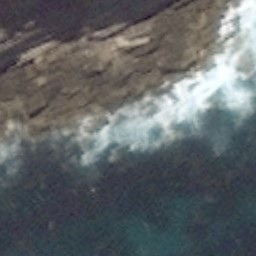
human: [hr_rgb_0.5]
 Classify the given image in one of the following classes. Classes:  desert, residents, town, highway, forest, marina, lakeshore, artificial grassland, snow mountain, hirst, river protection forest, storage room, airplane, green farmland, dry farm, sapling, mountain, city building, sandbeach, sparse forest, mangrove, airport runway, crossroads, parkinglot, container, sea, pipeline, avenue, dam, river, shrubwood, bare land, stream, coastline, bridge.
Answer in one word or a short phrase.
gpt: coastline